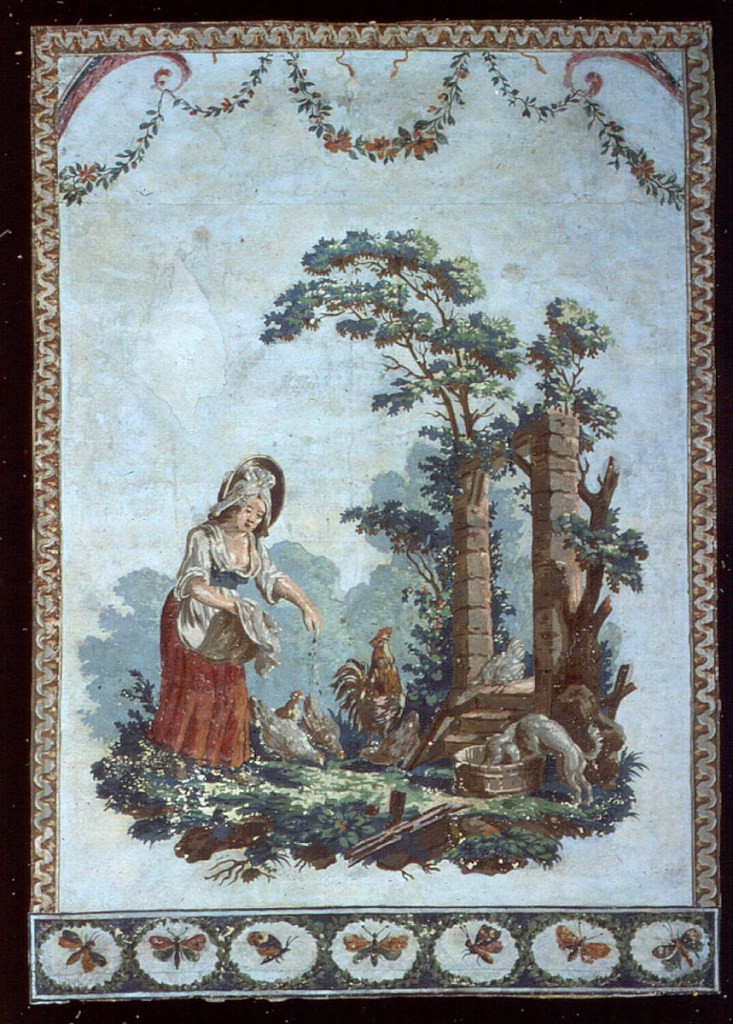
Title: Sidewall and borders
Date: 1780–85
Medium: Block-printed on handmade paper
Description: Vertical rectangle. Woman in a red-skirted dress, feeding chickens. Across the bottom is a border of butterflies; across the top a border of festooned flowers and foliage; above this, and along the two sides, a border of simulated cyma reversa molding.